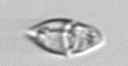
Label: Amphidinium